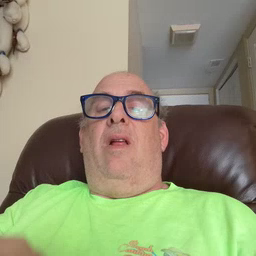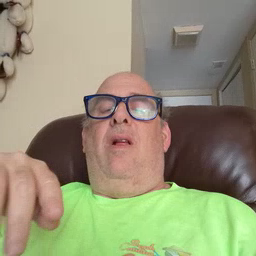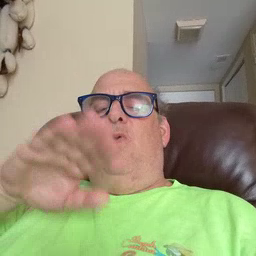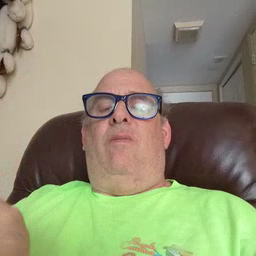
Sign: pool